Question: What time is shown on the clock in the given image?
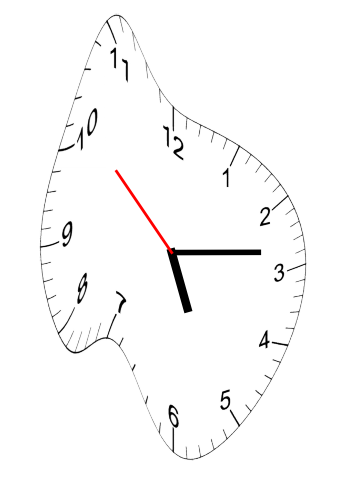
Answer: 05:13:52